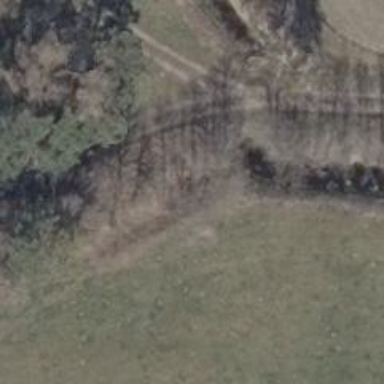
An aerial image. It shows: Grass track with grade5 track type.